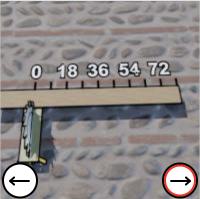
Task: length
Answer: 81
First scale value: 18.0